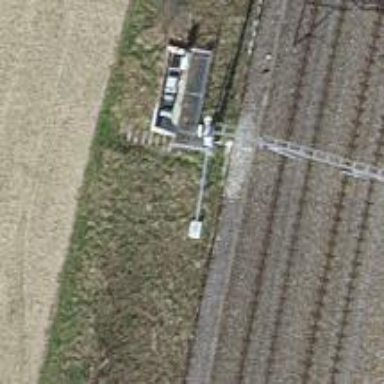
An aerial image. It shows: Man-made mast used for communication purposes.